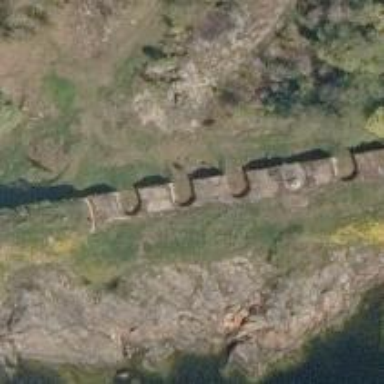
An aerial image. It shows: Military bunker.